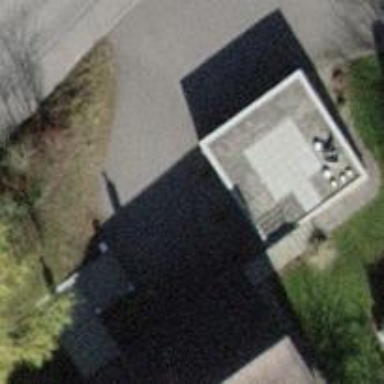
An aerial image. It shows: Garage.